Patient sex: F
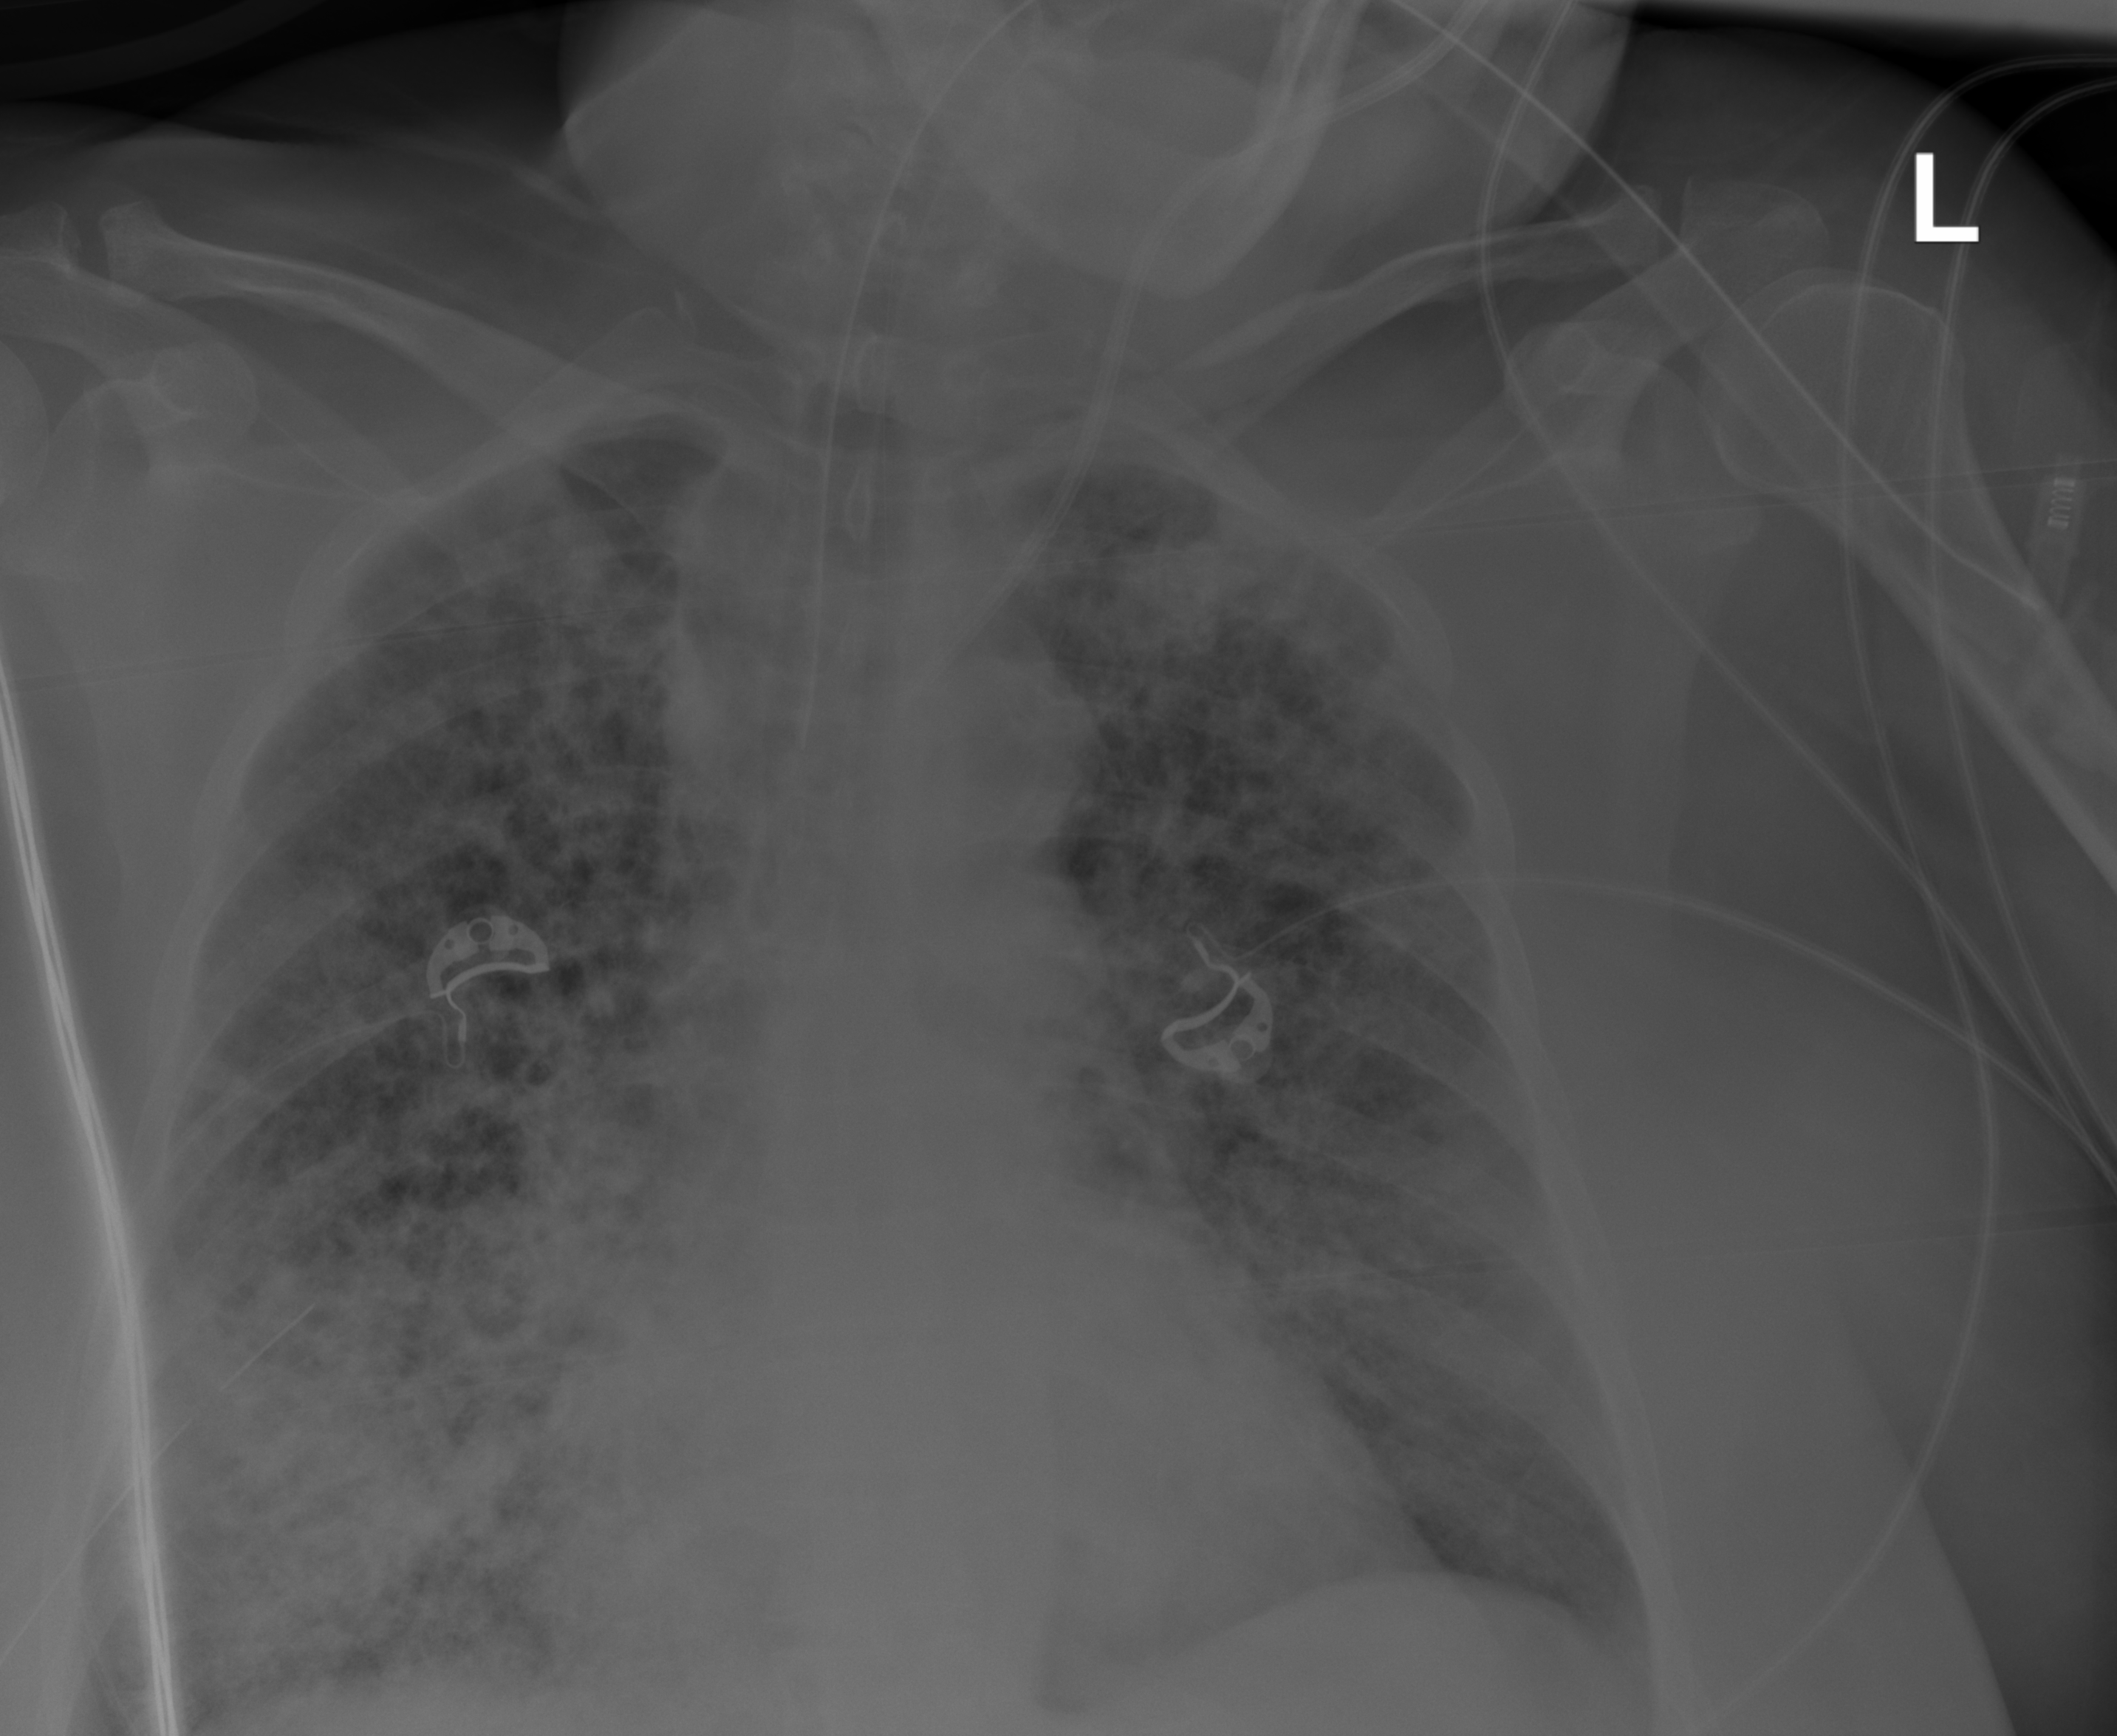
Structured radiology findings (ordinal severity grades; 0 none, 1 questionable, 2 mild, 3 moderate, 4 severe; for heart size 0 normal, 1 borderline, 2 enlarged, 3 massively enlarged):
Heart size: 0
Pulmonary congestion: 0
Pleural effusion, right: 0
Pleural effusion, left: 0
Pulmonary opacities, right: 3
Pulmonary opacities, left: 3
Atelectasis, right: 3
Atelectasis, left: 3